Question: The green dot in the picture is the starting point, and the blue dot is the end point. Each move can only go one square to the right or down. How many different simple paths are there?
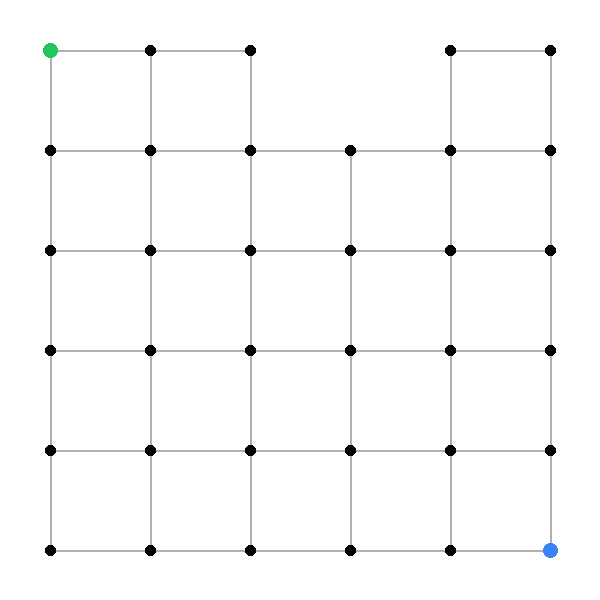
Answer: 231